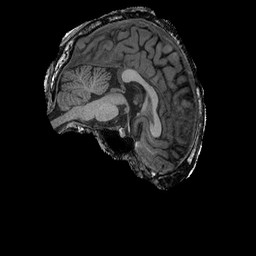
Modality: T1w
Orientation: sagittal
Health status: ill
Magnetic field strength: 3 T